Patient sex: F
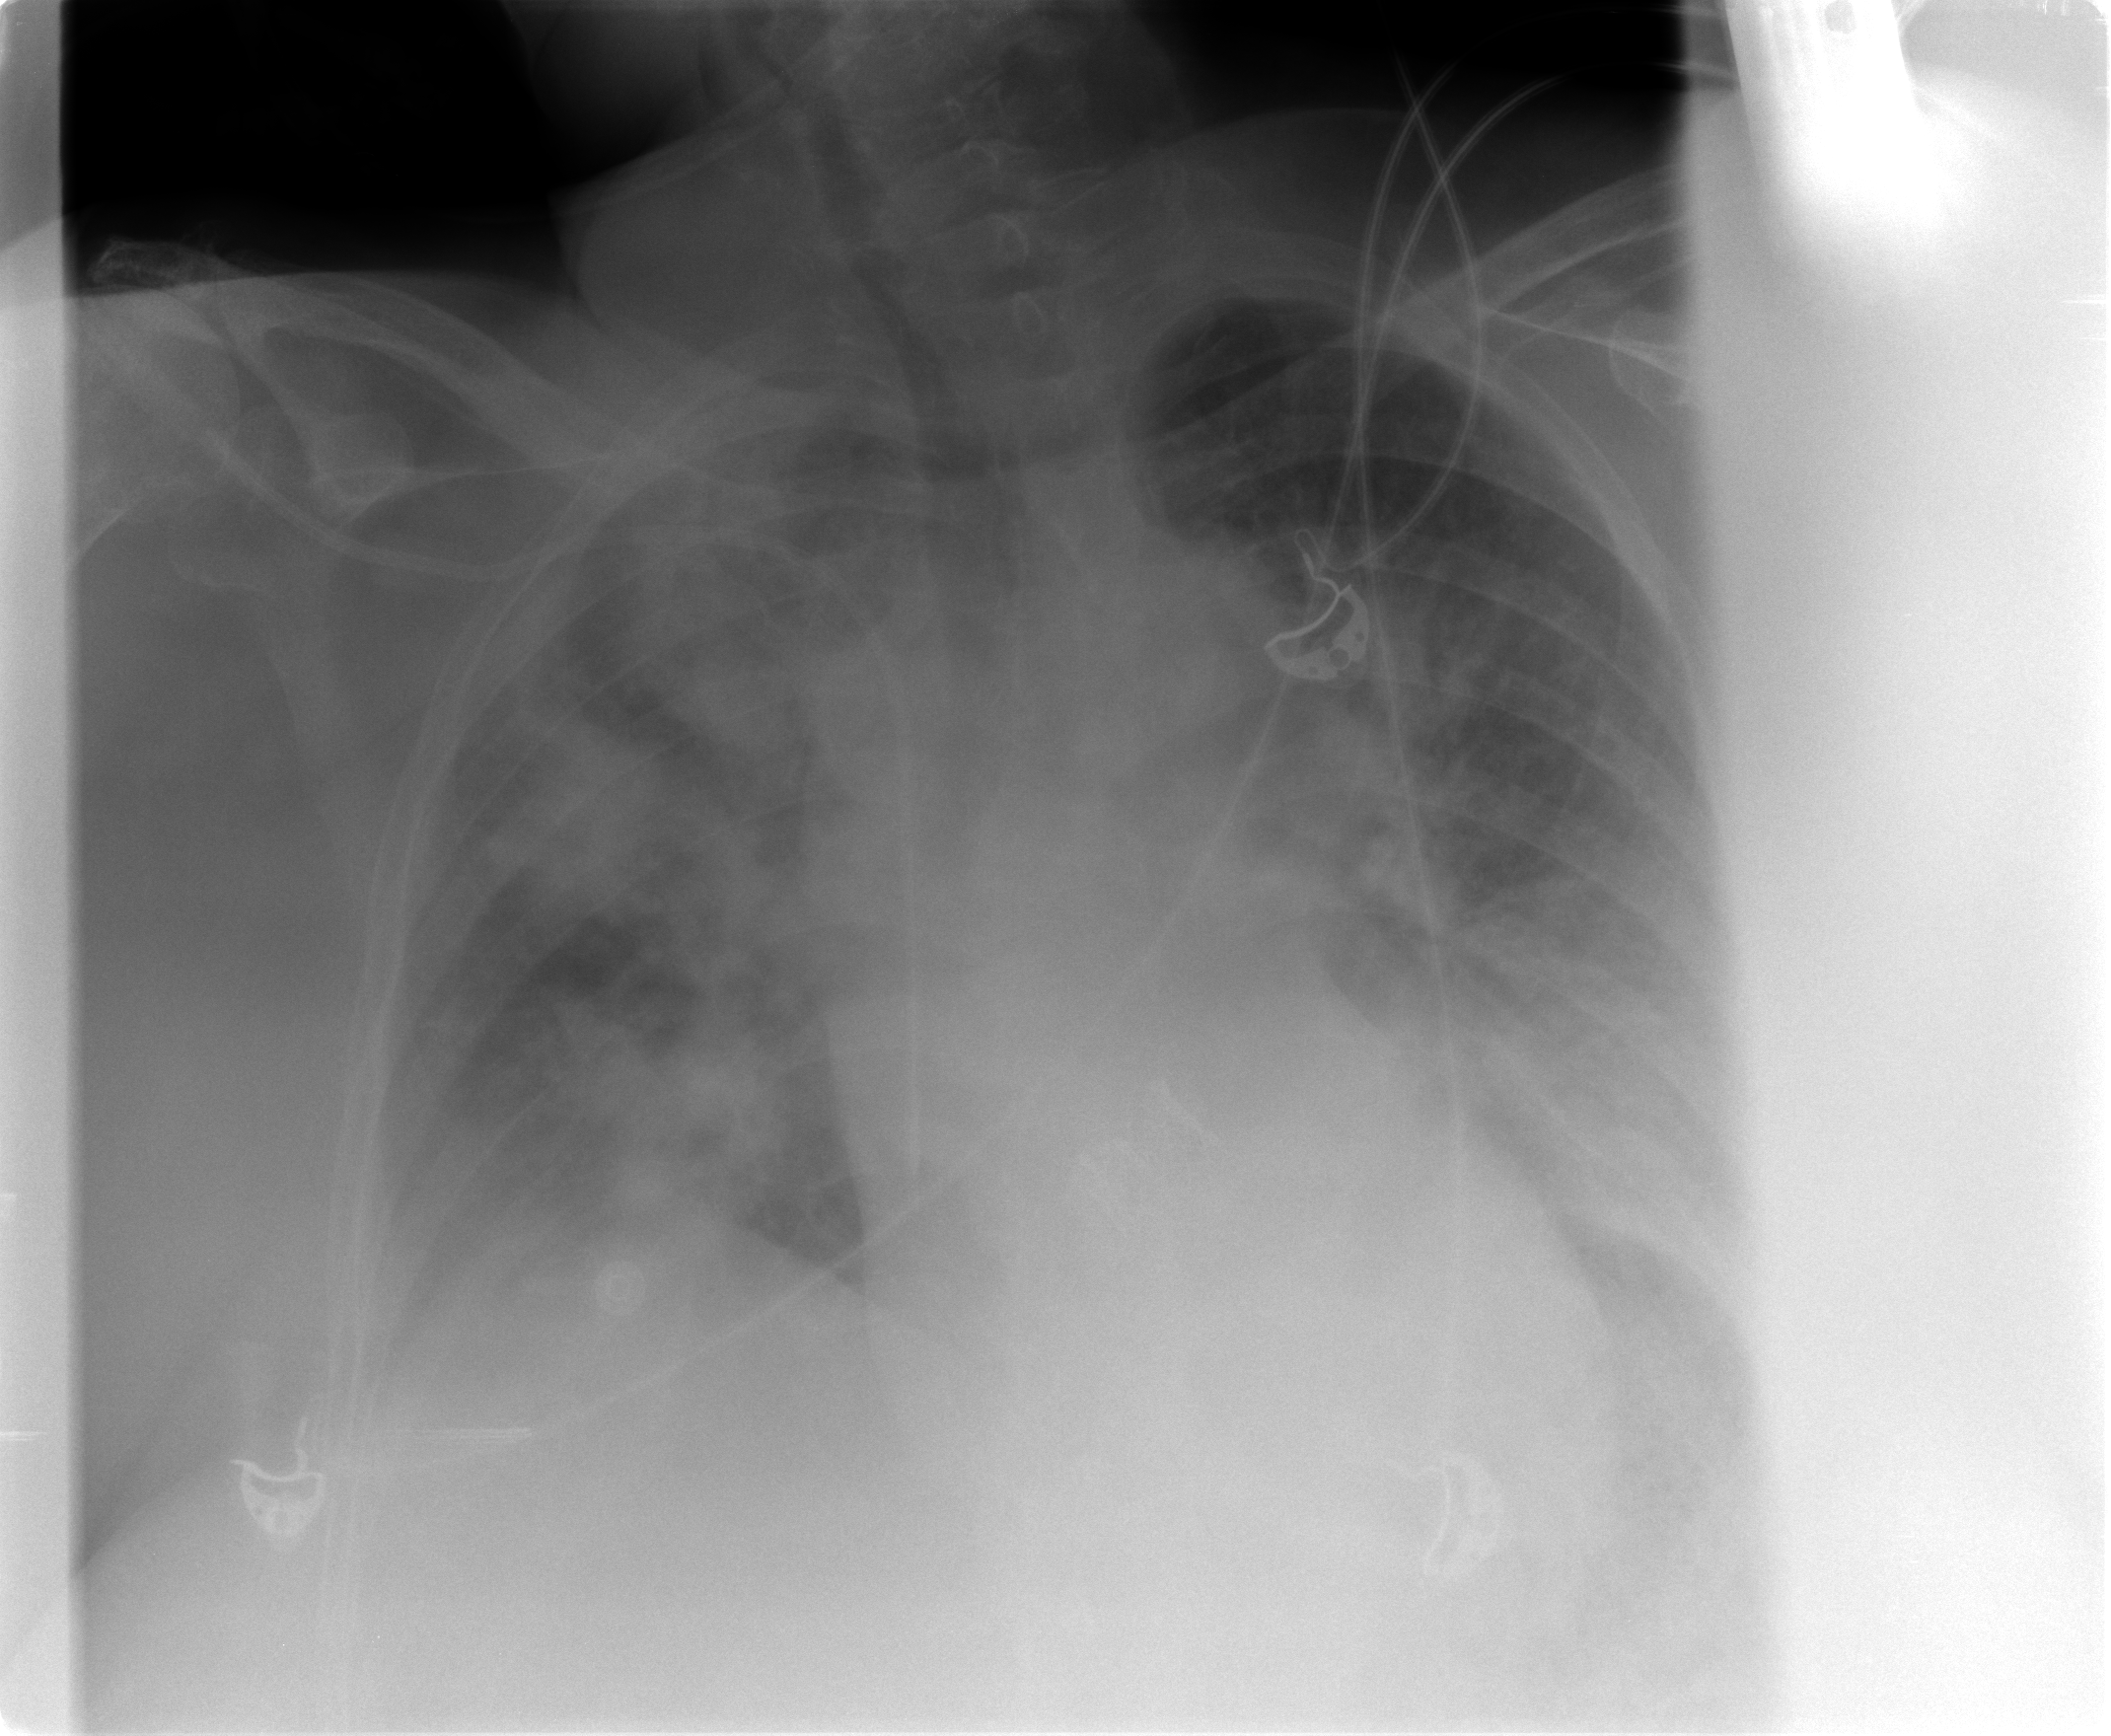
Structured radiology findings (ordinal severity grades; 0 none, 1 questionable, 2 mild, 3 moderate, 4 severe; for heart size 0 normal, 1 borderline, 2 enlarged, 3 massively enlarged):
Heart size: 0
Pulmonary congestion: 2
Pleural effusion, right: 2
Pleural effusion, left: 2
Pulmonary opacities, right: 3
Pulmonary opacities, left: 2
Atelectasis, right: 3
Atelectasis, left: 3